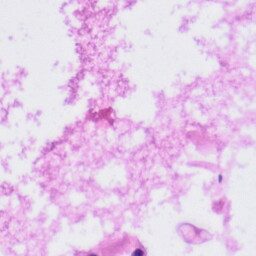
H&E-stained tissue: Tonsil